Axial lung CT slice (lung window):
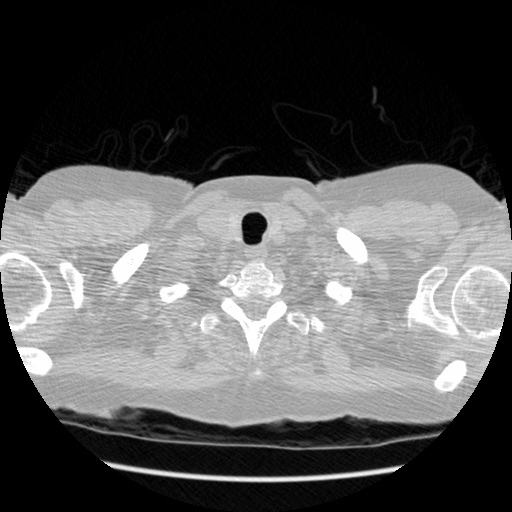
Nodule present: no